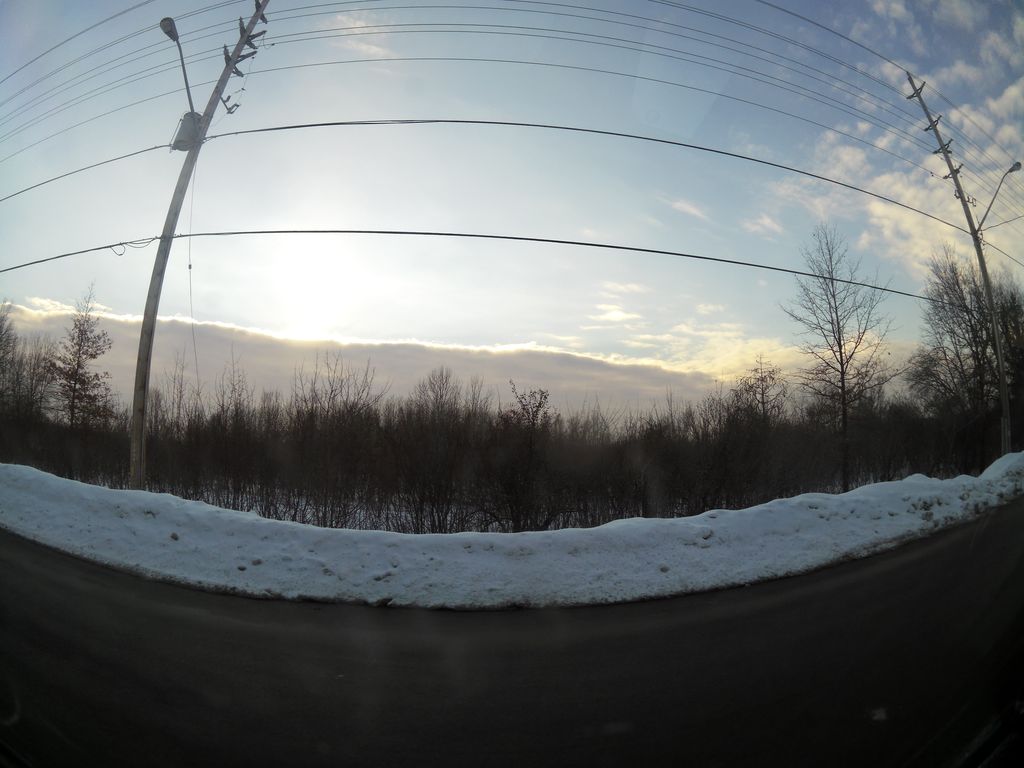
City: ottawa-gatineau